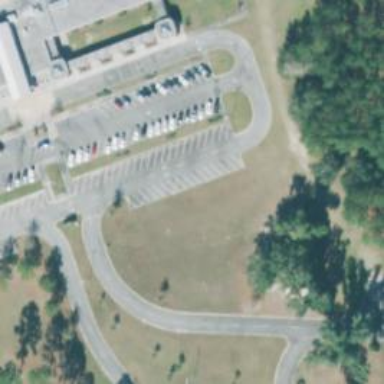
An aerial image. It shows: Parking space.